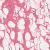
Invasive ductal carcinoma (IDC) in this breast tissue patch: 0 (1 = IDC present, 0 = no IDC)